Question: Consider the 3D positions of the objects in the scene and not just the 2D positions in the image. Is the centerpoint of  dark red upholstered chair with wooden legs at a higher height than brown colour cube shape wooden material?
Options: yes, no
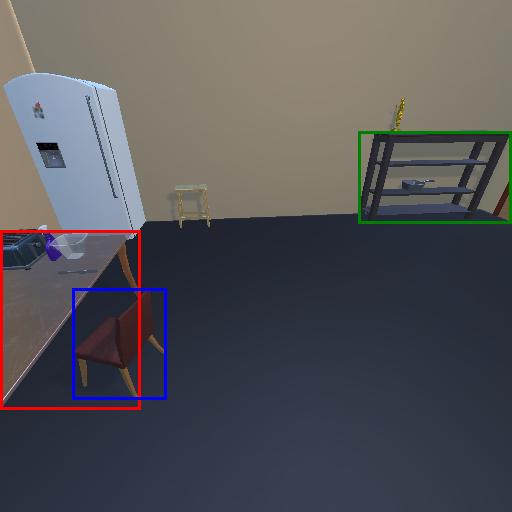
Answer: yes